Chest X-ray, PA view. Patient: 21 years old, sex F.
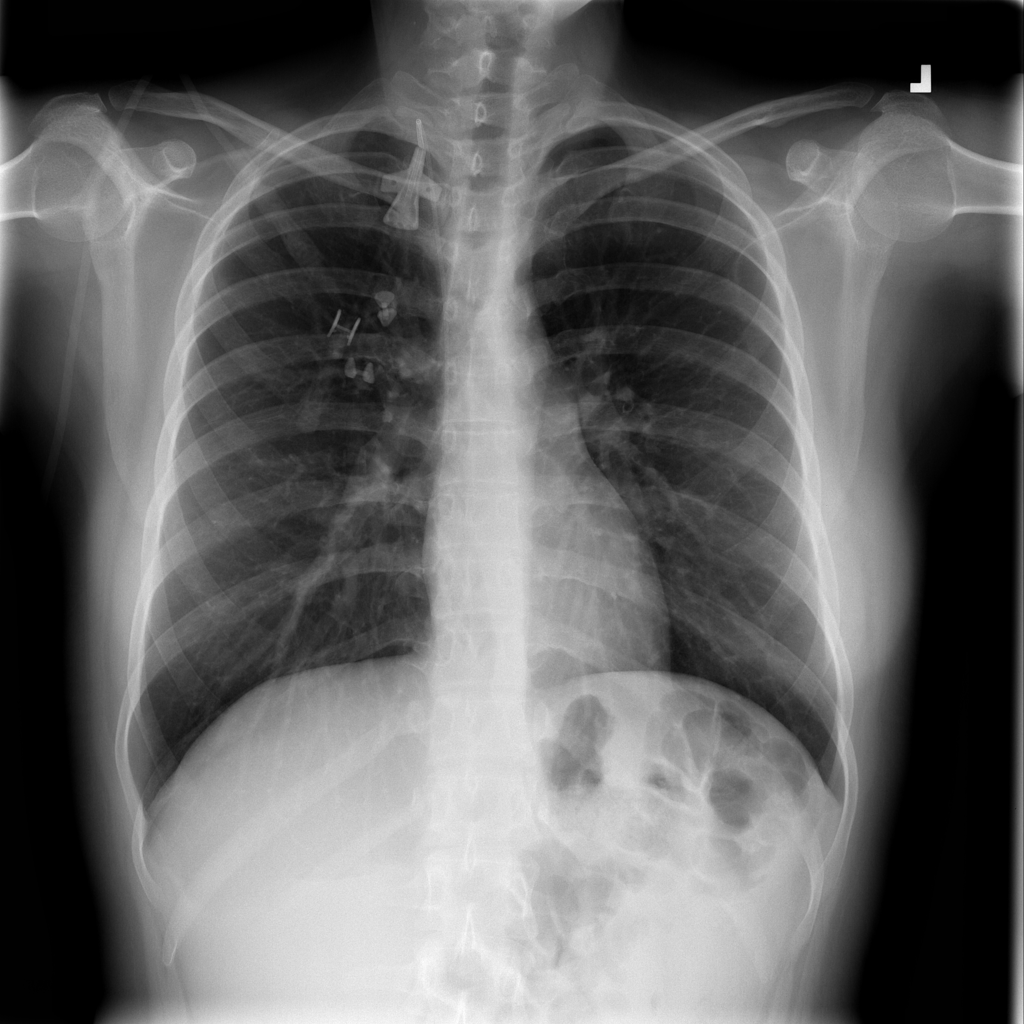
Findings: No Finding